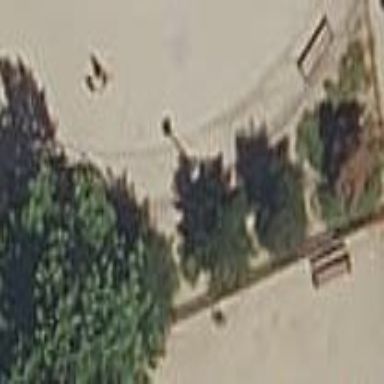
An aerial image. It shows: Garden with kerb border.